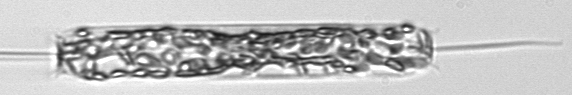
Label: Ditylum_brightwellii